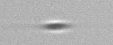
Label: Cylindrotheca_morphotype1